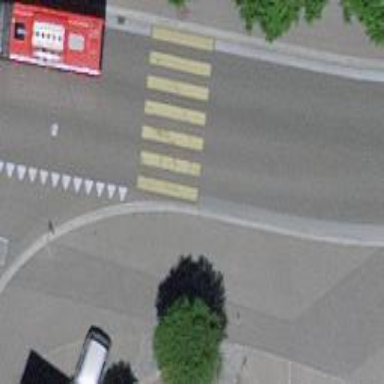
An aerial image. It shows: Kerb serving as barrier.